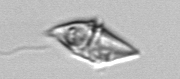
Label: Gyrodinium